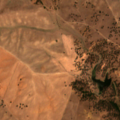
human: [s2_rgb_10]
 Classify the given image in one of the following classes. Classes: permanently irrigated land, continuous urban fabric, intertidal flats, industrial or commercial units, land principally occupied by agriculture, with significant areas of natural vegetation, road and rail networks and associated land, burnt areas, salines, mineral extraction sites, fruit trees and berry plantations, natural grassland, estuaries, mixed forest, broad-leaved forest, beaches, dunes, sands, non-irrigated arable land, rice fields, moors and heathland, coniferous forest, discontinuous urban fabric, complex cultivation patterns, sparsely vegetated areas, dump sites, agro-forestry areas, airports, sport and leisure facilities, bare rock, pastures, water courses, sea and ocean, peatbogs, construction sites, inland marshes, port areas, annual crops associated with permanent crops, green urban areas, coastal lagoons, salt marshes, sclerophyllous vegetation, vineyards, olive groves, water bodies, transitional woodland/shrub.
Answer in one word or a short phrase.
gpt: non-irrigated arable land, agro-forestry areas